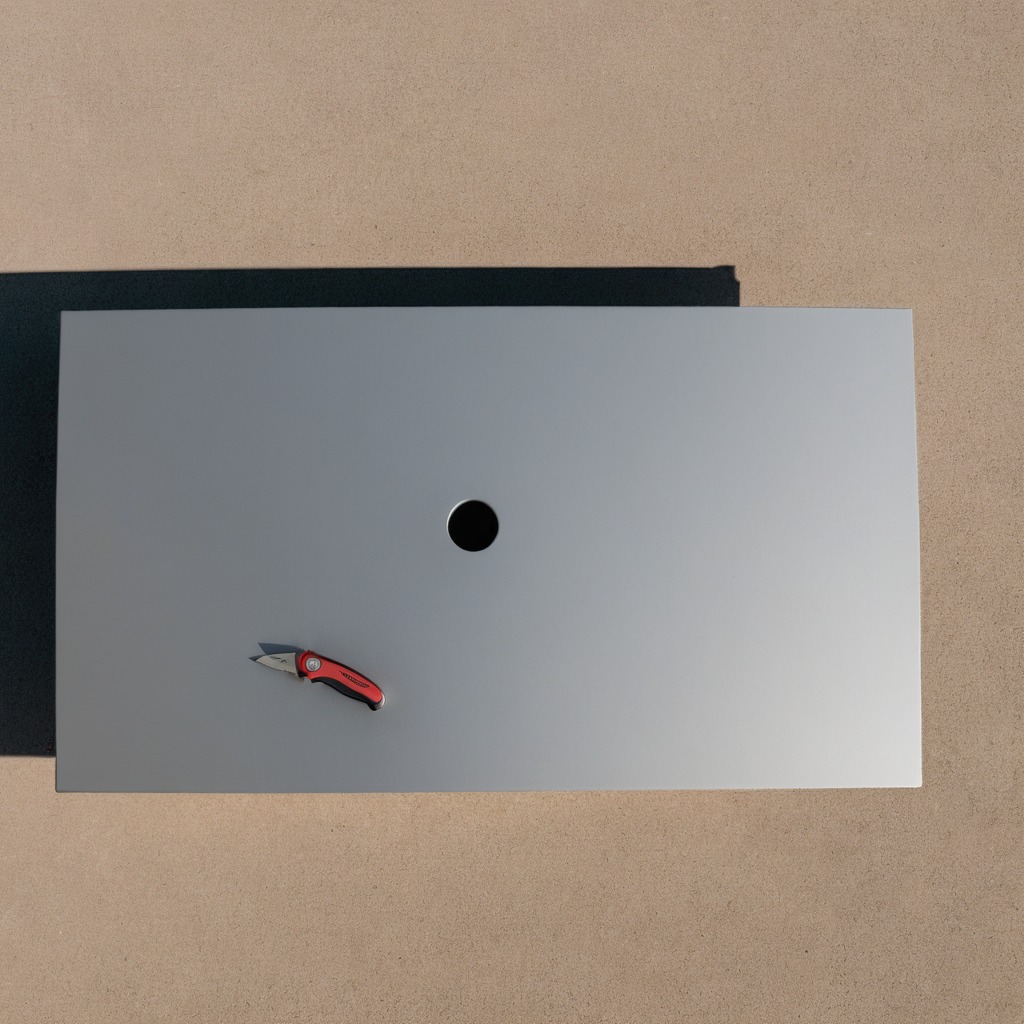
A utility knife lying on a utility table in a temporary outdoor tool station.